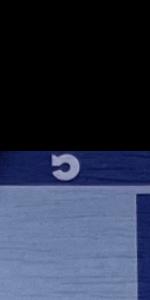
Label: Empty